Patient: sex M, age 54
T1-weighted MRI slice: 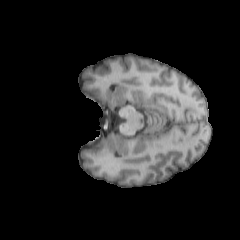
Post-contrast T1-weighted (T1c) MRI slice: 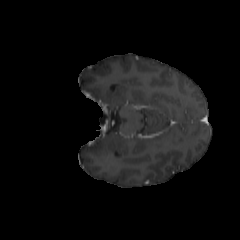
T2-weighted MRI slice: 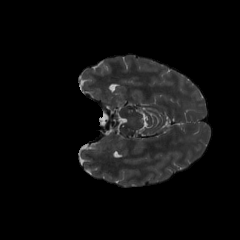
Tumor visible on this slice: no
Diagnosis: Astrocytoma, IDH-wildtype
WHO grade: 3